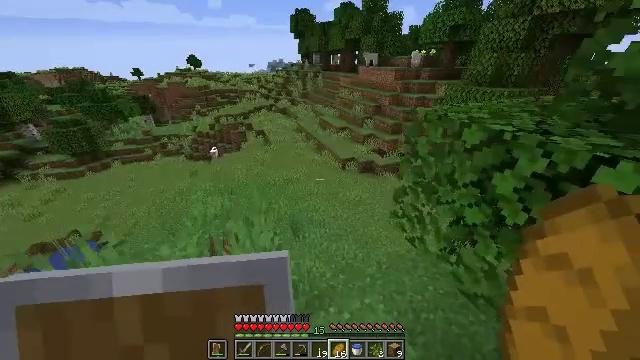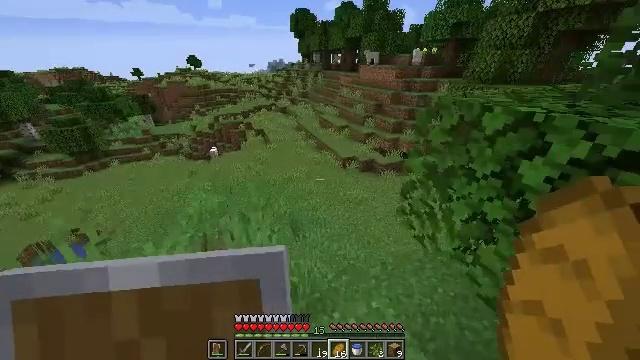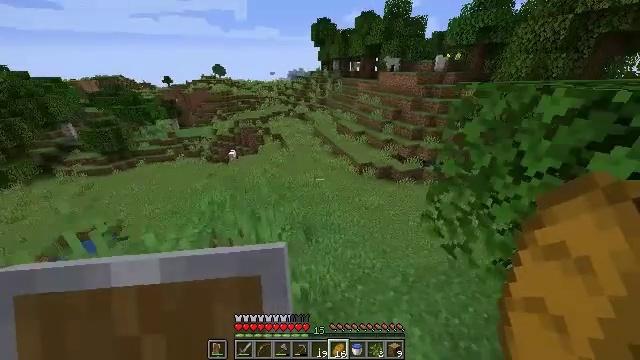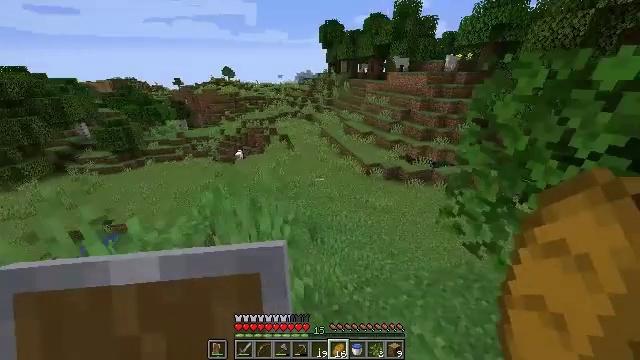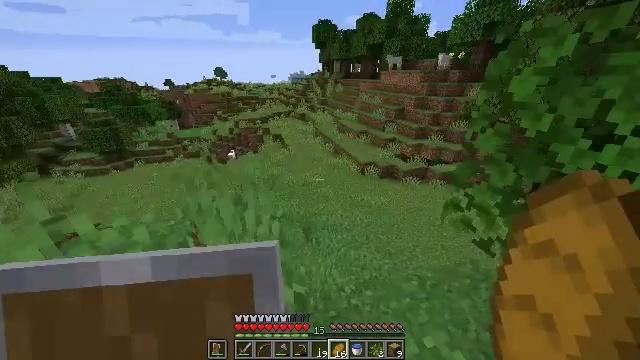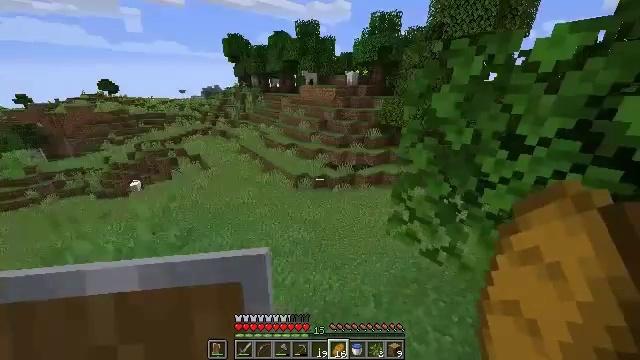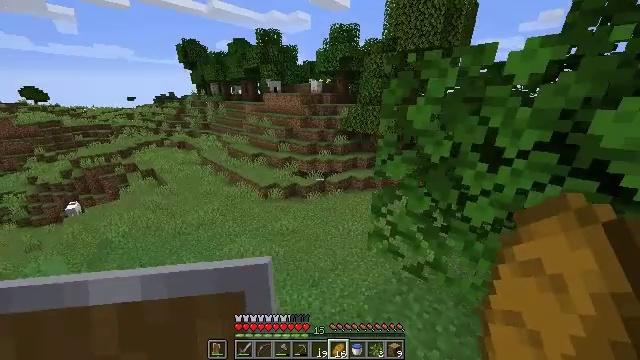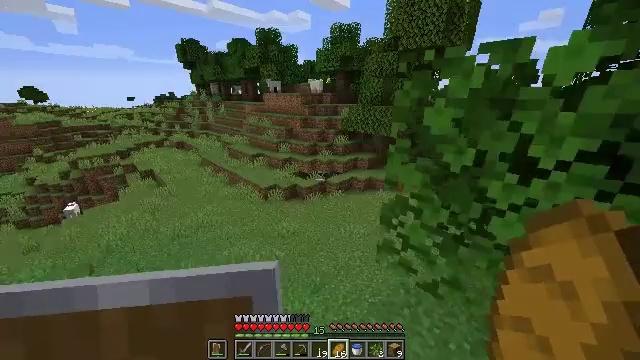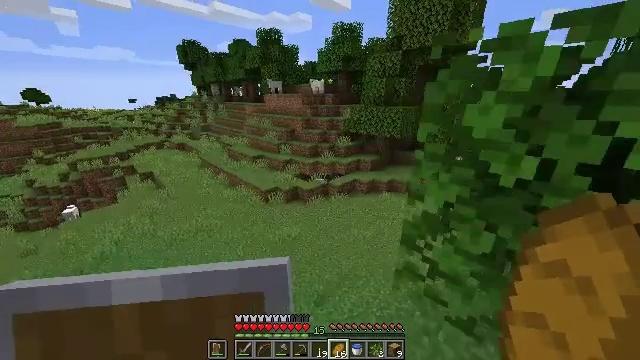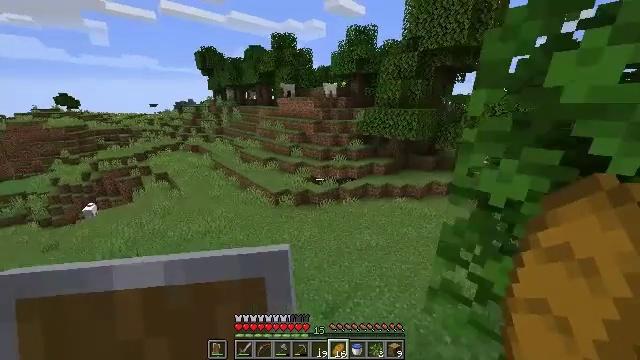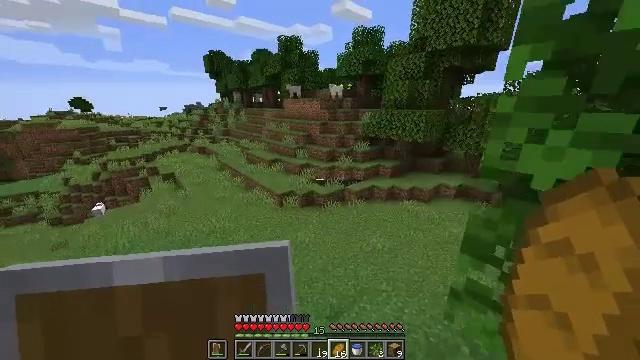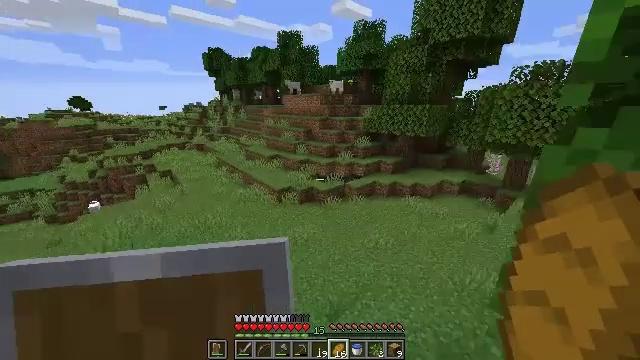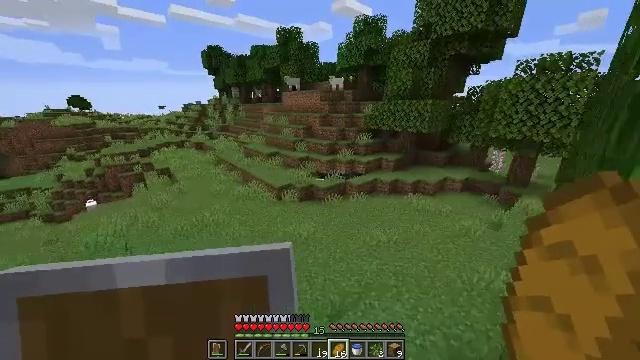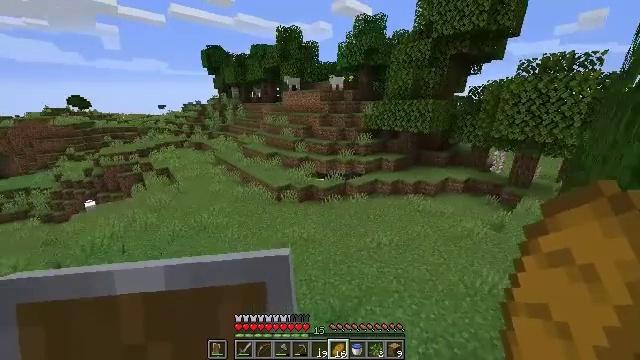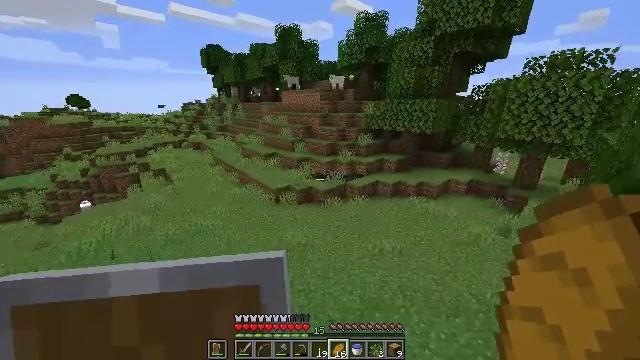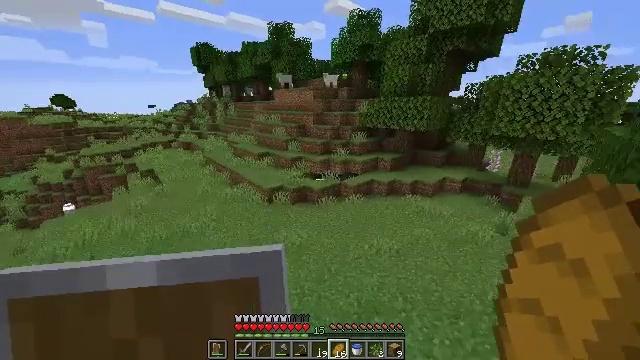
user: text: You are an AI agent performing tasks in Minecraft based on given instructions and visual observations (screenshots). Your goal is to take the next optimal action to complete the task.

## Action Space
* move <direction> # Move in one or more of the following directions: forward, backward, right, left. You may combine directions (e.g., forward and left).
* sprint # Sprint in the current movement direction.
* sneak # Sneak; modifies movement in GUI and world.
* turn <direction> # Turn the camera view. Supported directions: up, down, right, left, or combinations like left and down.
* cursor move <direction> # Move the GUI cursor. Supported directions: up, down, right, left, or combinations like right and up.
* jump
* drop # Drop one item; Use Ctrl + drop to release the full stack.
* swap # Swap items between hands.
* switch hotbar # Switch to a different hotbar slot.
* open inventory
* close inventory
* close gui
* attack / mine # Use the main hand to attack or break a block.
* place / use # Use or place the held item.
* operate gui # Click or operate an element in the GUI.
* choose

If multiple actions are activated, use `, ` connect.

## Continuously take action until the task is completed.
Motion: motion action
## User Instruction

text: Pick up the lilac.
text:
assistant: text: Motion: move forward
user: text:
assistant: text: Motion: move forward, turn left and up
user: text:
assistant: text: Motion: move forward, turn left
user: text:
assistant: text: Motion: move forward, turn right
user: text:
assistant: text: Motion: move forward, turn right and up
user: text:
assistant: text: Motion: move forward, turn right and up
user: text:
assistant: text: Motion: move forward
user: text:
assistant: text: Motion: move forward
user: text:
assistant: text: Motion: move forward, turn left and up
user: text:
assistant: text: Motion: move forward, turn left
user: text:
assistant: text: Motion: move forward
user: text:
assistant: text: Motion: move forward
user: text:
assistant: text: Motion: move forward
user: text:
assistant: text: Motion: move forward
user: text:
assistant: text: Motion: move forward, turn right
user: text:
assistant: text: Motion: move forward, sprint, turn right
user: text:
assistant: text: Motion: move forward, sprint
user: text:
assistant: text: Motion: move forward, sprint
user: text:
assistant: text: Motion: move forward
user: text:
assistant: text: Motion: move forward
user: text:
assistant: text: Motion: move forward
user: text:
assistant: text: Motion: move forward, turn up
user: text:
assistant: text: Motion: move forward, turn up
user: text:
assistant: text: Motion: move forward
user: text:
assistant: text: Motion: move forward
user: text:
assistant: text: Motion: move forward
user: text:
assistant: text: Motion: move forward
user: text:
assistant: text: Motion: move forward
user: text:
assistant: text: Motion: move forward, turn right
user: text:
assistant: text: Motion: move forward, turn right and up